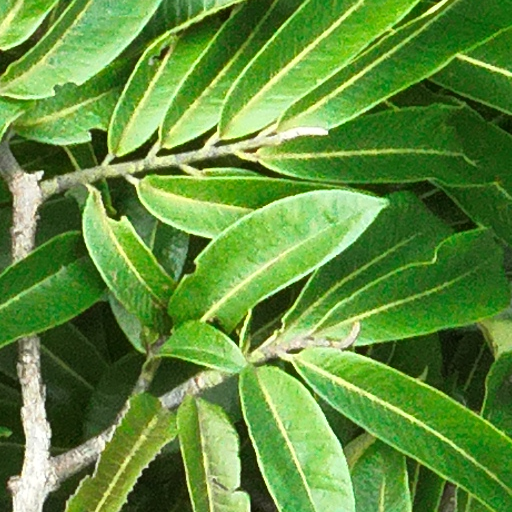
Species: Virola surinamensis
GBIF accepted scientific name: Virola surinamensis
Crown area (m\u00b2): 285.796